Aerial crown-view tile of a tropical tree (Barro Colorado Island, Panama), acquired 20240918:
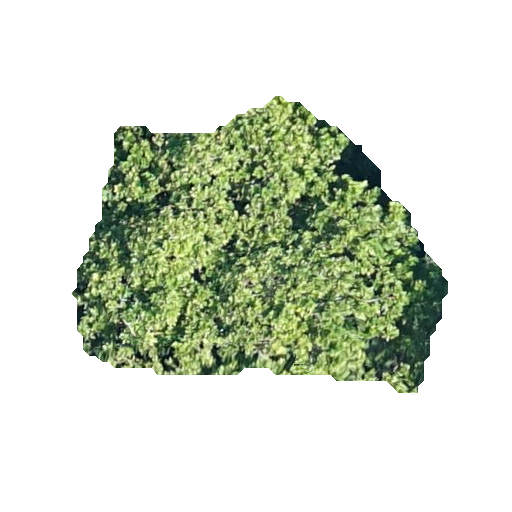
Species: Anacardium excelsum
GBIF accepted scientific name: Anacardium excelsum
Crown area: 123.892 m²